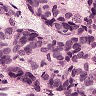
Metastatic tissue present: yes